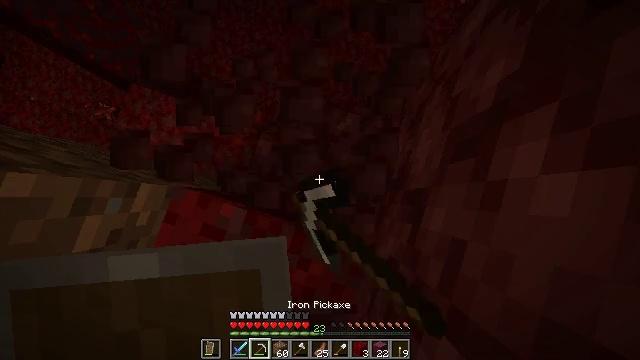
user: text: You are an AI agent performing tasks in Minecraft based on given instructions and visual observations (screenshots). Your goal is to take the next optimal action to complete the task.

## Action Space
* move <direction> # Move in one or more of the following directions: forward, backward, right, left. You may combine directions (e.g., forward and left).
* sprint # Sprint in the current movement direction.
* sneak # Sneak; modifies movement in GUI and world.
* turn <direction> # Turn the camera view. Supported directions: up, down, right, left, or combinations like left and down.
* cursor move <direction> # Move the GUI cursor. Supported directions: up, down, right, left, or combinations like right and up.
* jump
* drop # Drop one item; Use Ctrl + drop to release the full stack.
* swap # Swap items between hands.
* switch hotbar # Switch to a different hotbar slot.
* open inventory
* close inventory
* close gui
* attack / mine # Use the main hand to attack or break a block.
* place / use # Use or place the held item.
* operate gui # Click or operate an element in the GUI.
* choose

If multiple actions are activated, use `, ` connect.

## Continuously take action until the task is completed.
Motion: motion action
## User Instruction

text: Break crimson nylium for resources.
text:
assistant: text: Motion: sneak, attack / mine